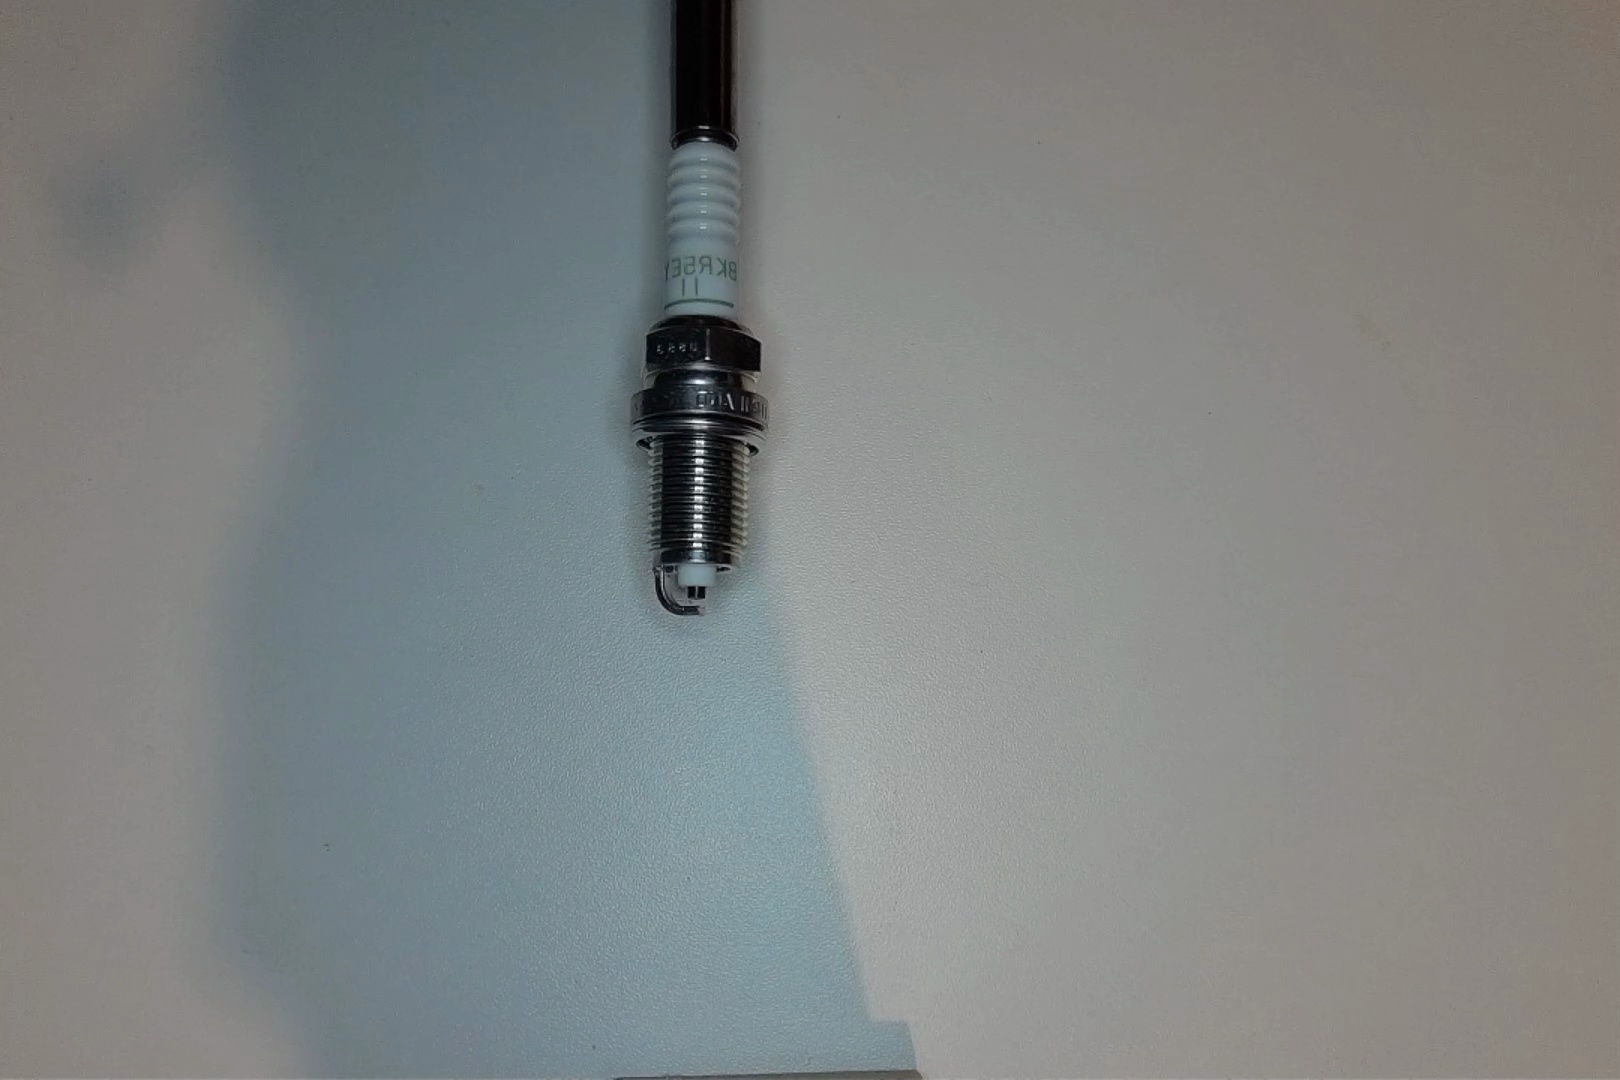
Label: normal